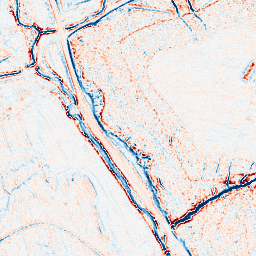
Category: multiscale
Decomposition family: dog_multiscale
Decomposition parameters: sigma_ratio: 1.4
n_scales: 3
base_sigma: 0.5
Upsampling method: regularized
Upsampling parameters: scale: 4
lambda_reg: 0.001
Upsampling scale: 4